Question: I've registered at CACert to get a trusted certificate for my domain example.com, when I want to add the domain in the CACert control panel I have to select a email adress that is used for this domain:
The CACert FAQ states that there is currently no other way than getting an email at one of the specified email accounts. I currently don't have an email server running on my server to receive that email, but I tried to run one and it didn't work. Of course I could have read the documentations for the email server and try to get the server working, but is there a simpler way of receiving that email, because I just need that one email and it would be a realy big effort to run a full email server for this? Can I maybe redirect a email that is send at admin@example.com to my email adress at yahoo? With OS I'm flexible, I can use Windows or Linux, I just want to know the easiest way of receiving that adress.
Thanks in advance
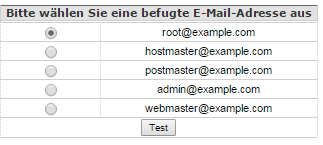
Answer: No, there isn't another way of verfifying. But you easily setup an smtp server with postfix to receive the email